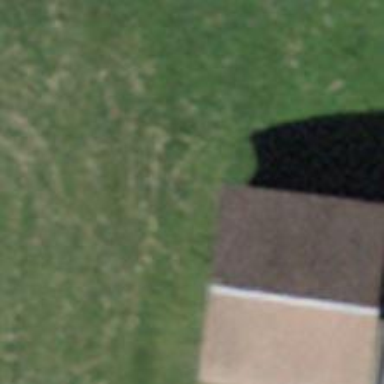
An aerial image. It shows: Rural barn.